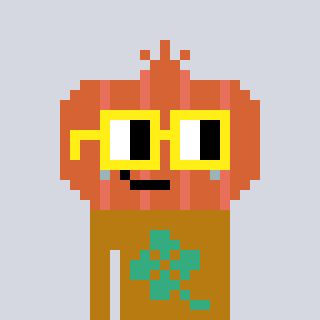
a pixel art character with square yellow glasses, a onion-shaped head and a gold-colored body on a cool background